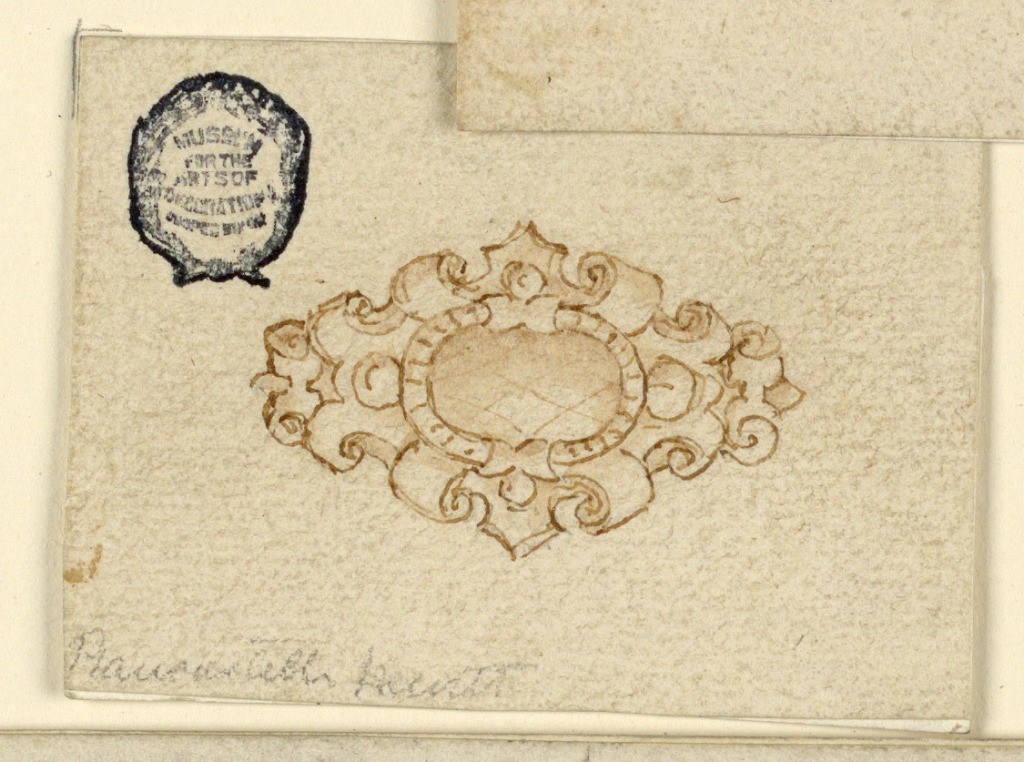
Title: Design for a Strapwork Brooch
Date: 16th century
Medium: Pen and sepia on paper
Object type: Drawing
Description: A faced oval gem at center surrounded with a frame. Curling strap work frame with four round gems.